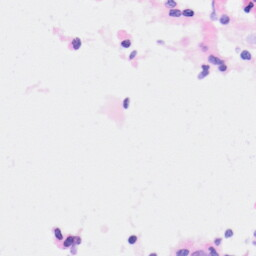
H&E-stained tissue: Kidney